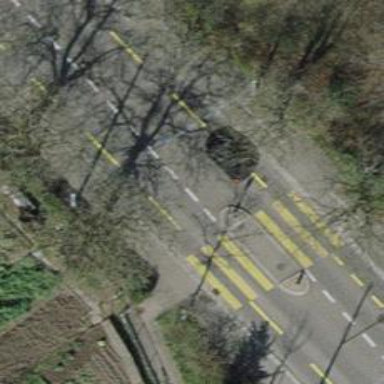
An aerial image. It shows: Uncontrolled zebra crossing with pedestrian island.